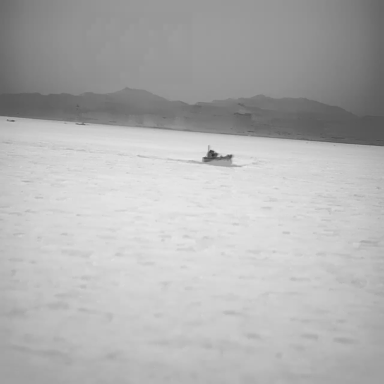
There are three bulk_carriers in the infrared image.